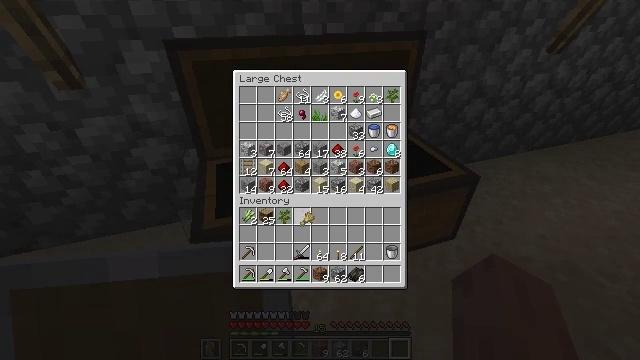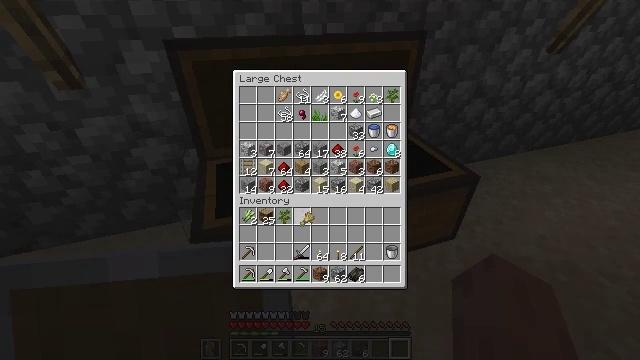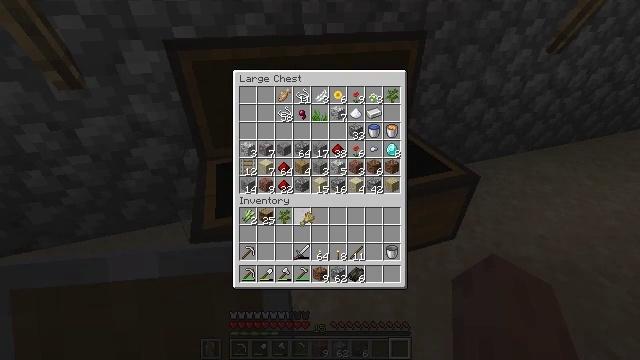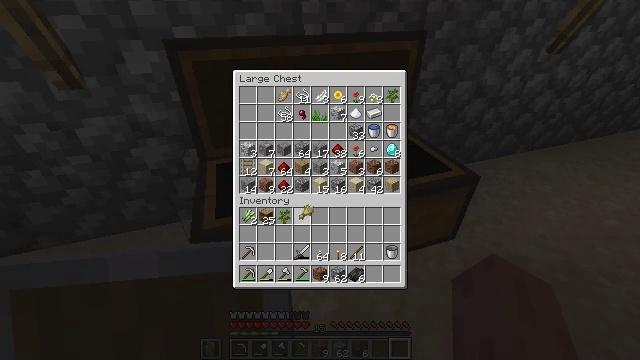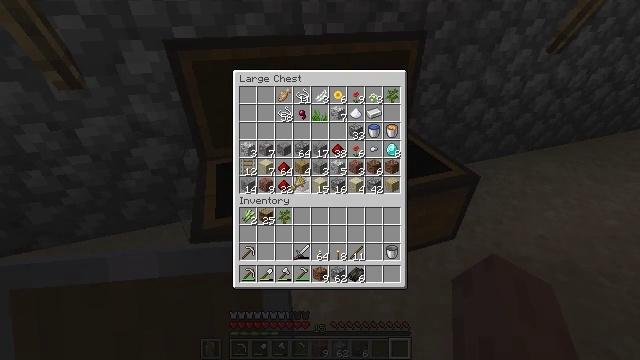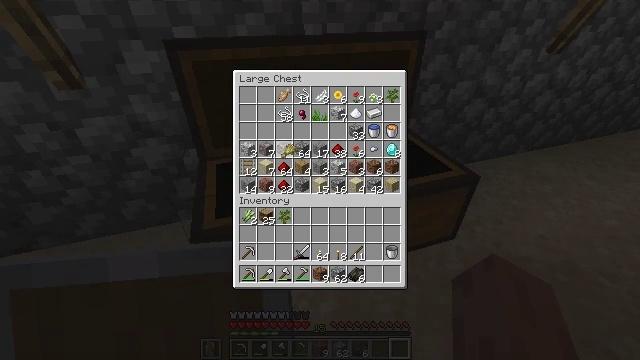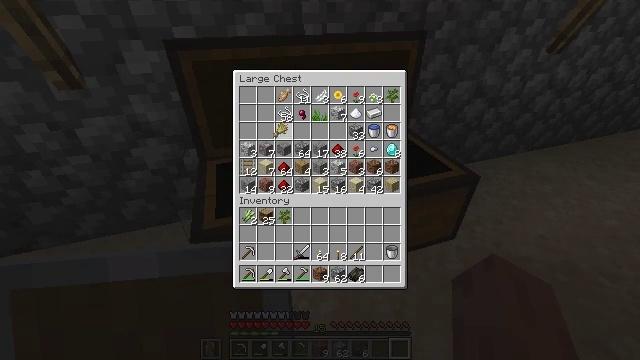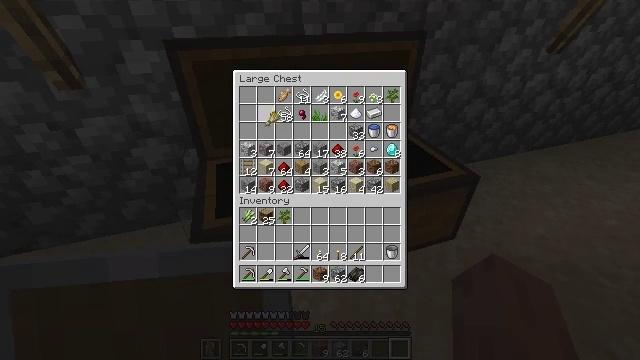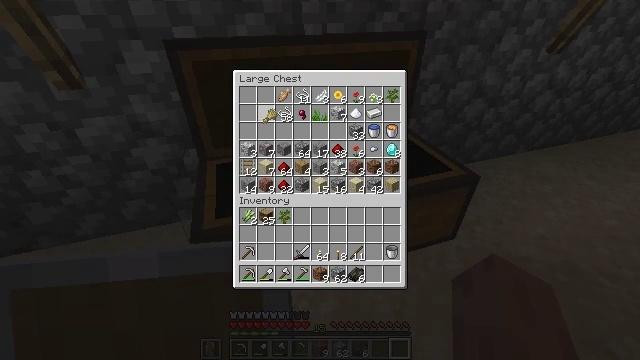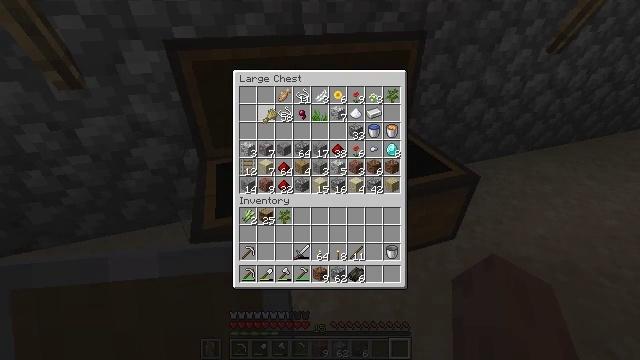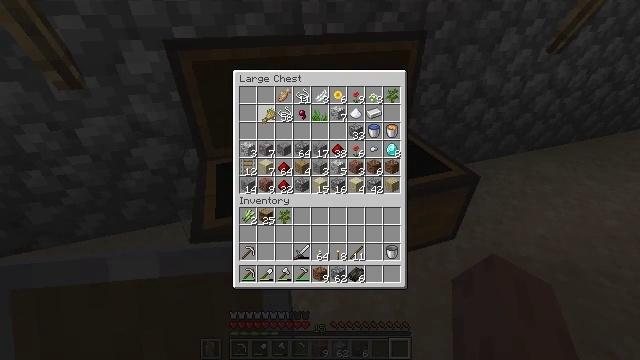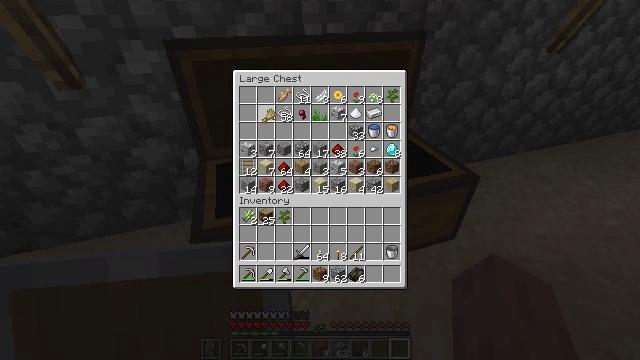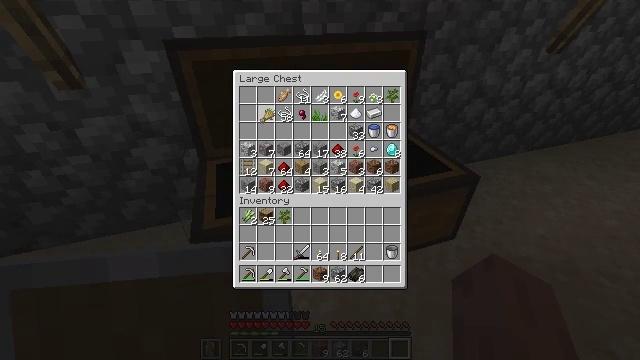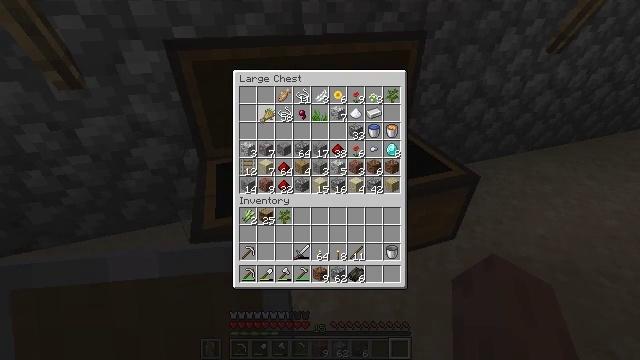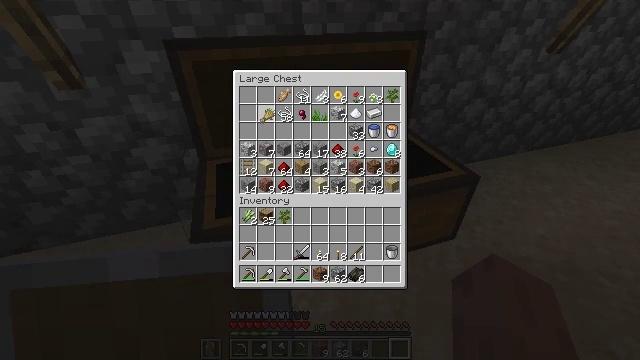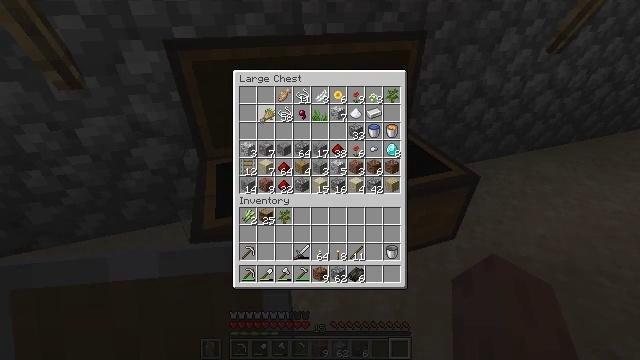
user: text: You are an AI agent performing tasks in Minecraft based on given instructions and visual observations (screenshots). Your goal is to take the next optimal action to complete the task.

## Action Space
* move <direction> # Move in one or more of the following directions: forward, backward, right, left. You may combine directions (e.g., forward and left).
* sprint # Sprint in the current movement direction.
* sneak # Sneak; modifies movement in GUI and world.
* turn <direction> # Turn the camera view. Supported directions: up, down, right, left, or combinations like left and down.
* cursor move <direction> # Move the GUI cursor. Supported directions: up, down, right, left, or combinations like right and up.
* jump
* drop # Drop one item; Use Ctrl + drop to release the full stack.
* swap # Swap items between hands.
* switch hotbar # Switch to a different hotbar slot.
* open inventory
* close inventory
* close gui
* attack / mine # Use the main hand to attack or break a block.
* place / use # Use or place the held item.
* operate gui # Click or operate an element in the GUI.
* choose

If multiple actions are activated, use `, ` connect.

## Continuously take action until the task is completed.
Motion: motion action
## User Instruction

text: Cut down the sugar cane stalks.
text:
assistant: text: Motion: operate gui
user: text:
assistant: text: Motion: no_op
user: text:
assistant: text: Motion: cursor move up
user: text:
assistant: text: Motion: cursor move left and up
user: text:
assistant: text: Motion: cursor move left and up
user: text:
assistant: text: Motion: cursor move left and up
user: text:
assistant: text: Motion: cursor move left and up
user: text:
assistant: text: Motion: no_op
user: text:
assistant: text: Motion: no_op
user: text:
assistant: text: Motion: no_op
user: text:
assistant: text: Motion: no_op
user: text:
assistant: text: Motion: no_op
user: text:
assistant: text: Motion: operate gui
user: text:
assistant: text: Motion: operate gui
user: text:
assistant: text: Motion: operate gui
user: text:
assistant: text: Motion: cursor move down
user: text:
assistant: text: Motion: cursor move right and down
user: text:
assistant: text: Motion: cursor move down
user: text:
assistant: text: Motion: cursor move down
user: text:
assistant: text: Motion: no_op
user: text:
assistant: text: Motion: no_op
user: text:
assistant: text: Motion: no_op
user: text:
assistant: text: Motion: no_op
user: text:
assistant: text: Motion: cursor move down
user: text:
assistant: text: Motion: no_op
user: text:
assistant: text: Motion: no_op
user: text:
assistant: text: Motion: no_op
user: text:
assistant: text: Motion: no_op
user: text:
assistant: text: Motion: no_op
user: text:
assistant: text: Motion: operate gui